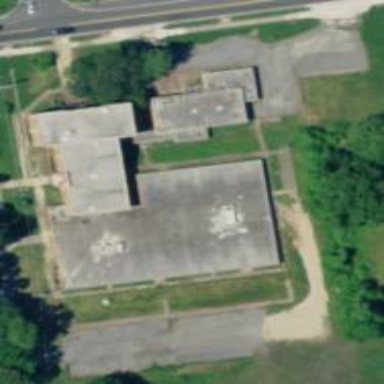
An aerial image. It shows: School.